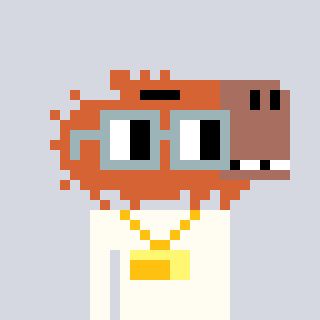
a pixel art character with square dark gray glasses, a capybara-shaped head and a grayscale-colored body on a cool background